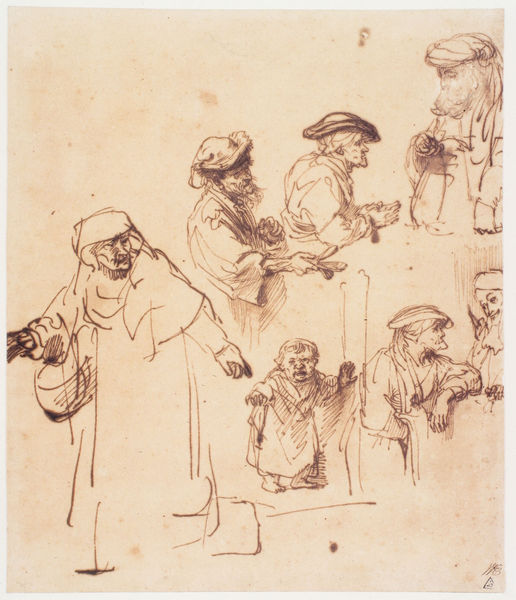
Titel: Musterblatt mit alter Frau und schreiendem Kind sowie fünf Halbfiguren
Künstler: Harmensz van Rijn Rembrandt
Institution: Berlin, Staatliche Museen, Kupferstichkabinett
Schlagwörter: mann, weiß, frauen, menschen, frau, hut, hüte, kleid, männer, schwarz, skizze, zeichnung, hochformat, bart, alte, rembrandt, händler, kind, kinn, kinder, papier, studie, markt, treppe, weib, kopftuch, korb, tusche, weinen, schwarz-weiß, entwurf, studien, flecken, kaufleute, skizzen, zeihnung, turban, rötel, rufen, zeichnungen, verhandeln, weint, flämische malerei, alte fau, altes weib, federzeichnng